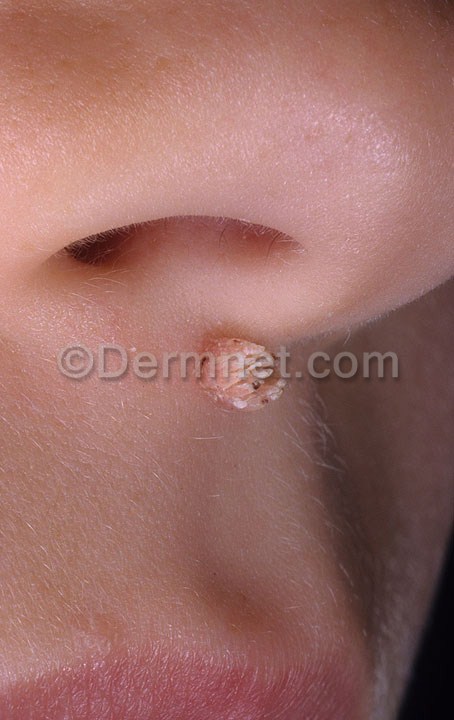
Disease: Warts Molluscum and other Viral Infections